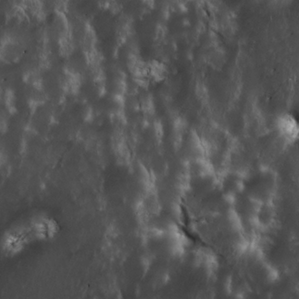
Label: non_frost